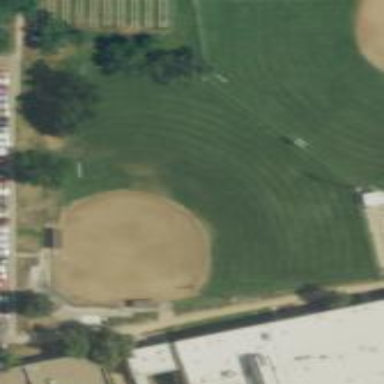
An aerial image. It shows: Baseball pitch for leisure and sports activities.